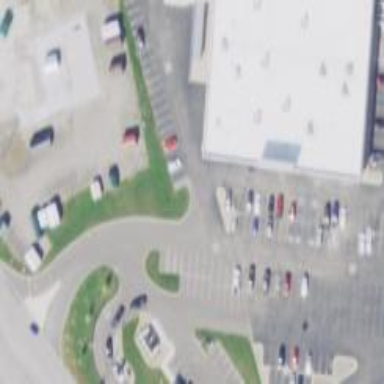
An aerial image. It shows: Retail building.